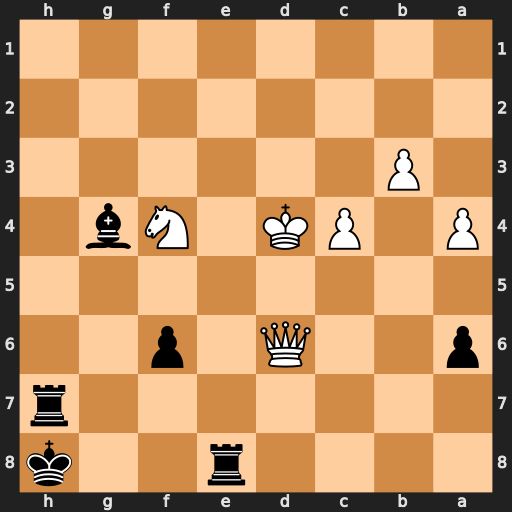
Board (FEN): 4r2k/7r/p2Q1p2/8/P1PK1Nb1/1P6/8/8
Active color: b
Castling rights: -
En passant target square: -
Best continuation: Rd7 Qxd7 Bxd7